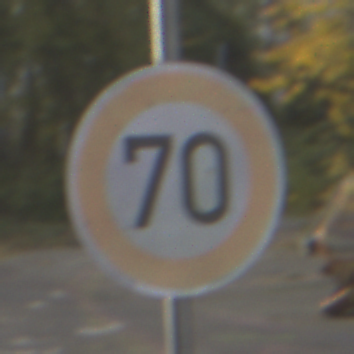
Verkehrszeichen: Geschwindigkeit70
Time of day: MorningAfternoon
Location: Outdoor (Urban)
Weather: PartlyCloudy
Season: NotSpecified
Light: Natural